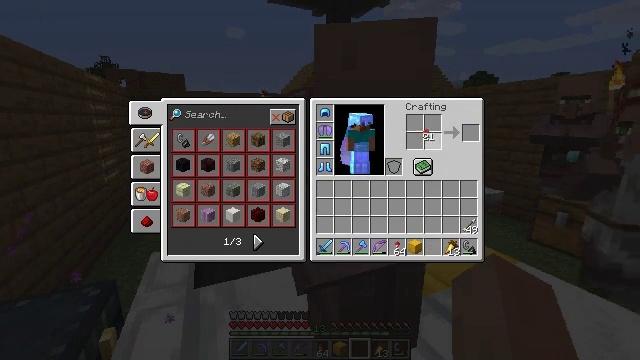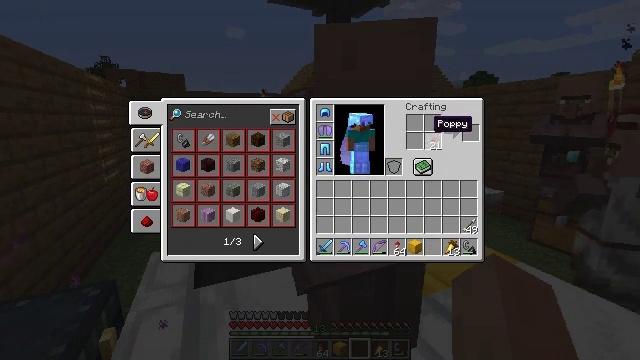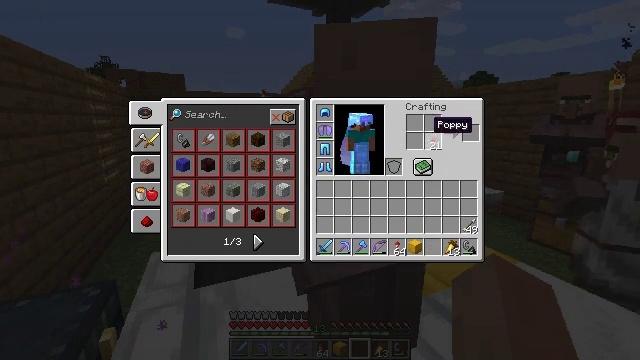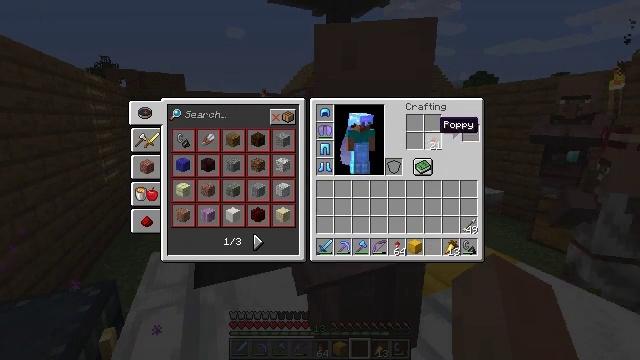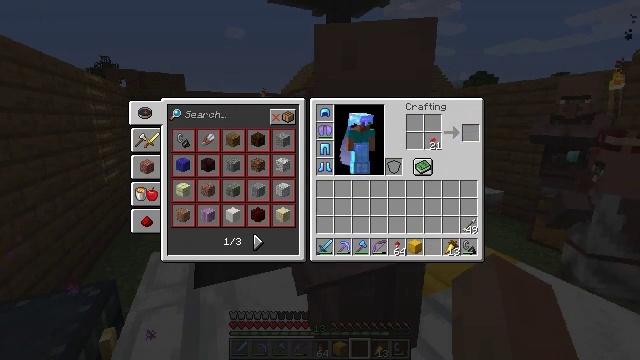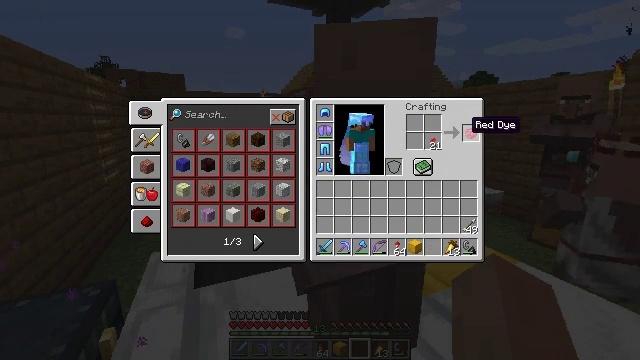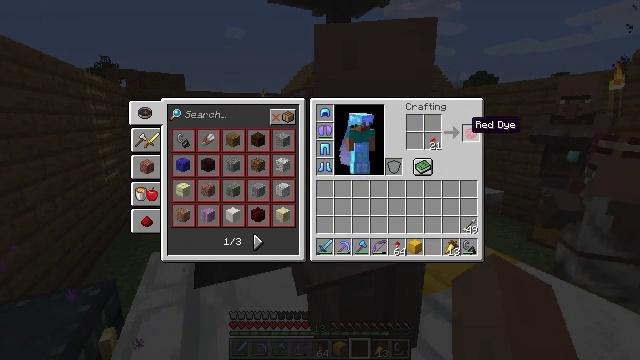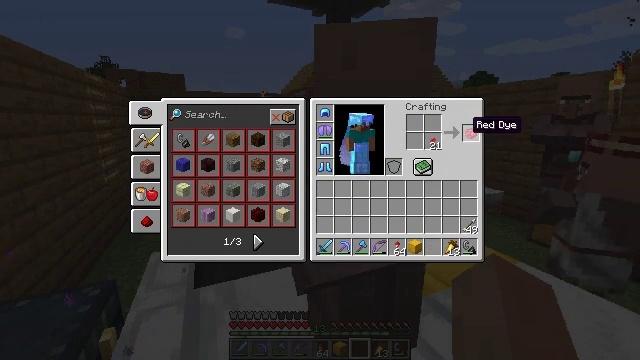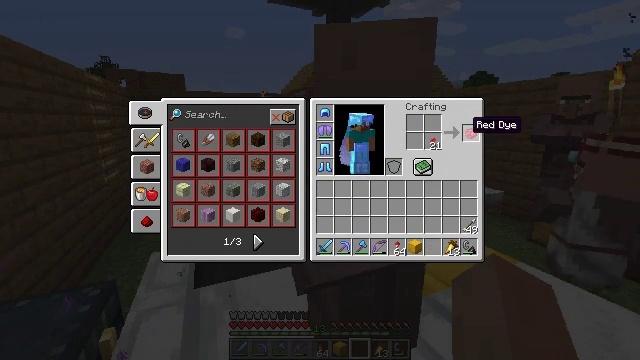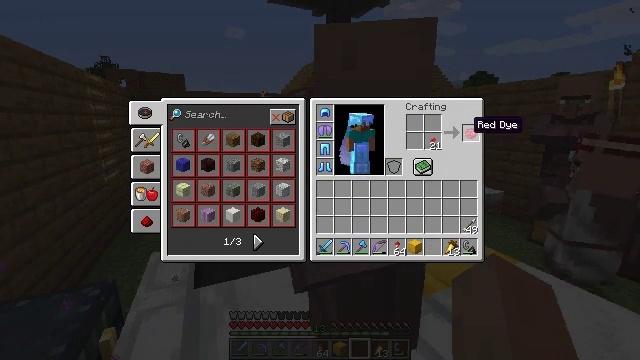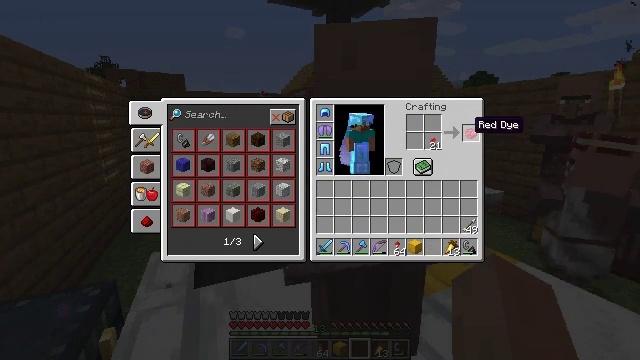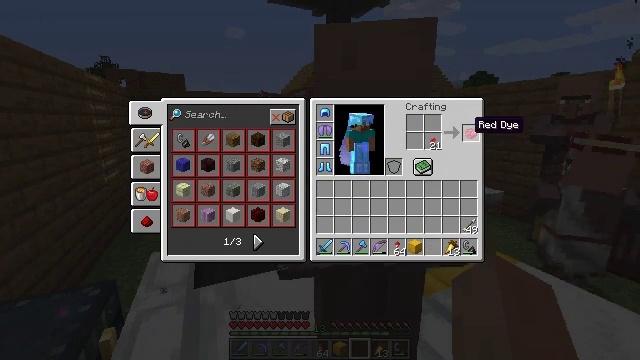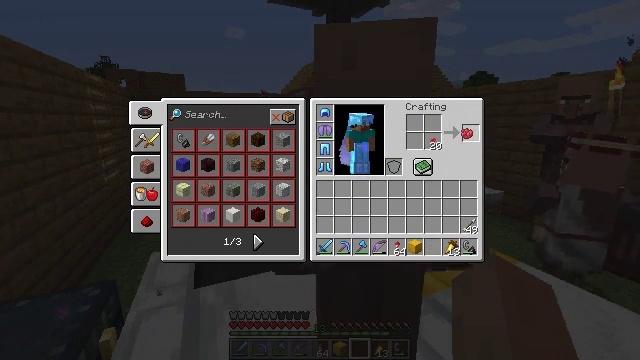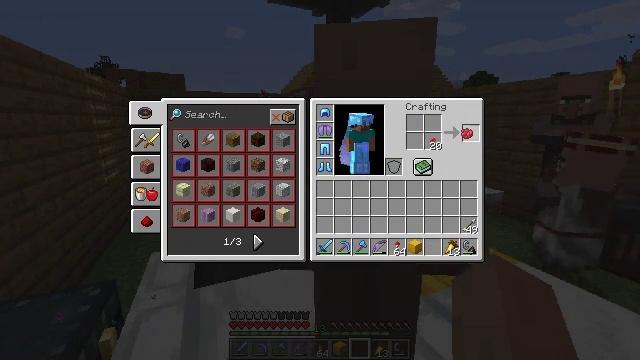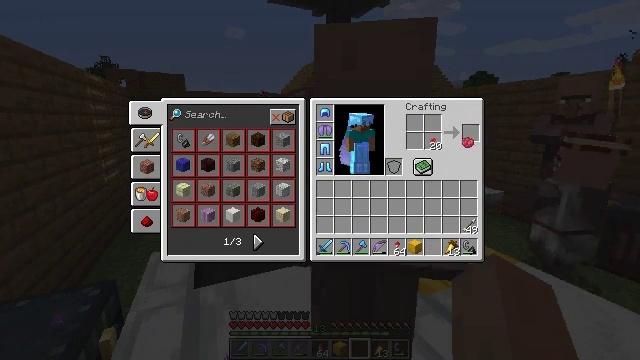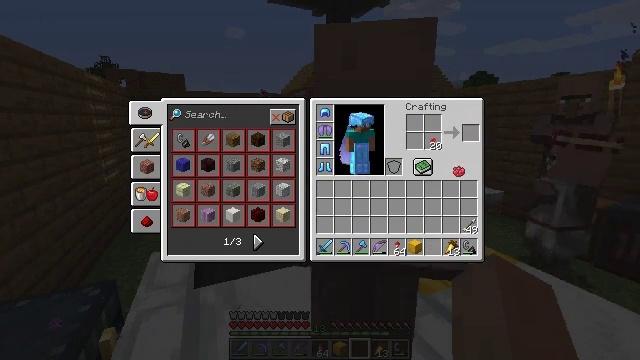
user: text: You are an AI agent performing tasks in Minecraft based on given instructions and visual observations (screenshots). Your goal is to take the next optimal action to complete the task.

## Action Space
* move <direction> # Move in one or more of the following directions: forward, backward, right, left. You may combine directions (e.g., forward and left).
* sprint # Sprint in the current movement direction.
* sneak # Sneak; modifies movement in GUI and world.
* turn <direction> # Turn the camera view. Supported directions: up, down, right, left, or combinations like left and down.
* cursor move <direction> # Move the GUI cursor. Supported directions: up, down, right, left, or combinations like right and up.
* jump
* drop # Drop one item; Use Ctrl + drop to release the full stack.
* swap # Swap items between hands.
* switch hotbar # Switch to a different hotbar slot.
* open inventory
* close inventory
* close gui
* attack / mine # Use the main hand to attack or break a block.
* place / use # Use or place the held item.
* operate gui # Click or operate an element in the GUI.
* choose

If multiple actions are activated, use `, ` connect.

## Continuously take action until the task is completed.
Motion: motion action
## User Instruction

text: Turn a poppy or rose bush into red dye.
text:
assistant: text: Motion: no_op
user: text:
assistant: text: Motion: no_op
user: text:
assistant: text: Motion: no_op
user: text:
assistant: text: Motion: cursor move right
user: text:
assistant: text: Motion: no_op
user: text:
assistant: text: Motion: no_op
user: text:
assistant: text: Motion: no_op
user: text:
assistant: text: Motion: no_op
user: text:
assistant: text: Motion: no_op
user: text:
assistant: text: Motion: no_op
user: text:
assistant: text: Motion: no_op
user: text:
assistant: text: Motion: operate gui
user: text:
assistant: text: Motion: operate gui
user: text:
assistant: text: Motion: cursor move down, operate gui
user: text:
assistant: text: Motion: cursor move left and down
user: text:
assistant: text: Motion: cursor move left and down
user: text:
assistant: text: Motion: no_op